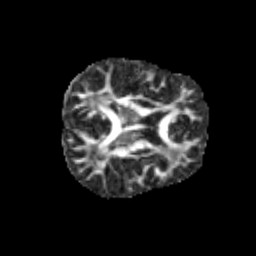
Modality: FA
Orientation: axial
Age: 12
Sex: male
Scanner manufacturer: siemens
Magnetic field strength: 3 T
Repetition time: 3.8 s
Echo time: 0.07 s